The plot is a time-scale (wavelet) decomposition of a bearing vibration signal. Determine the bearing's health state. Answer with exactly one of: normal, inner_race, outer_race, ball.
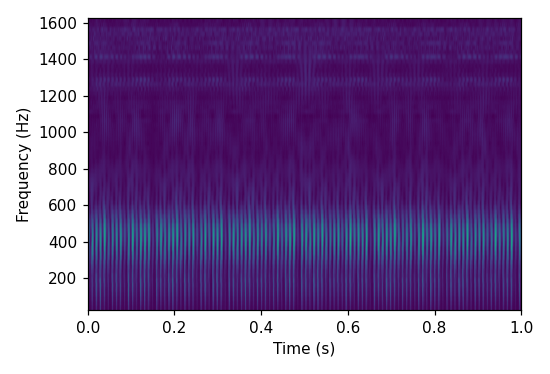
Answer: outer_race